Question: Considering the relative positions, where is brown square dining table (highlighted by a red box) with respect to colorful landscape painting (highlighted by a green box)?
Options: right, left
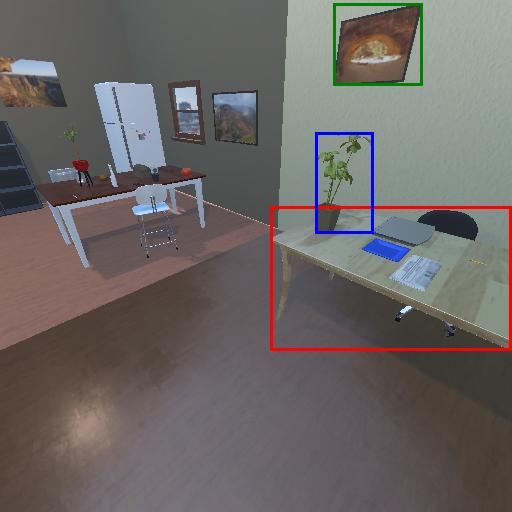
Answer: right